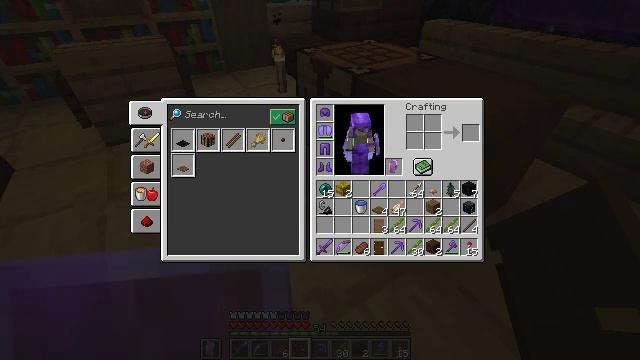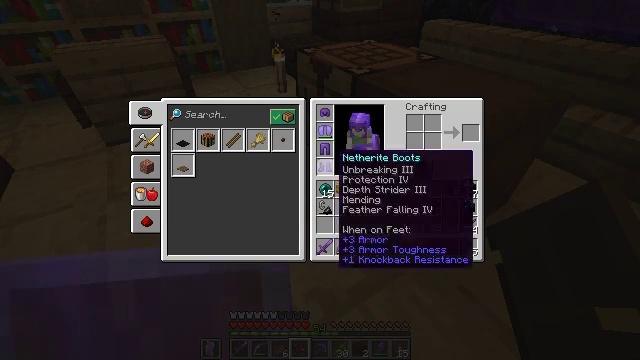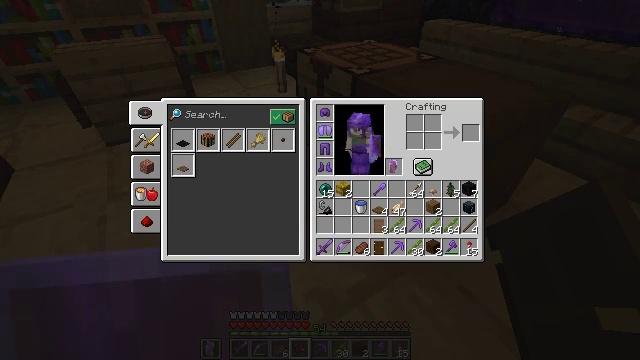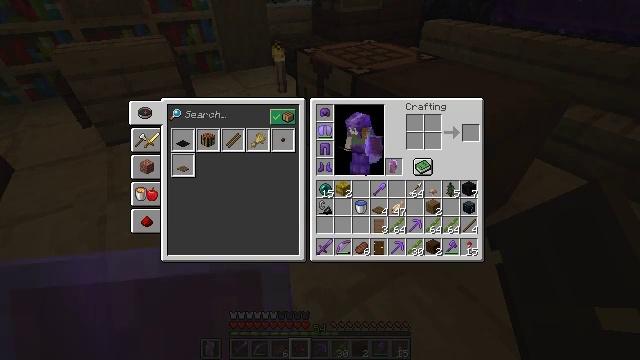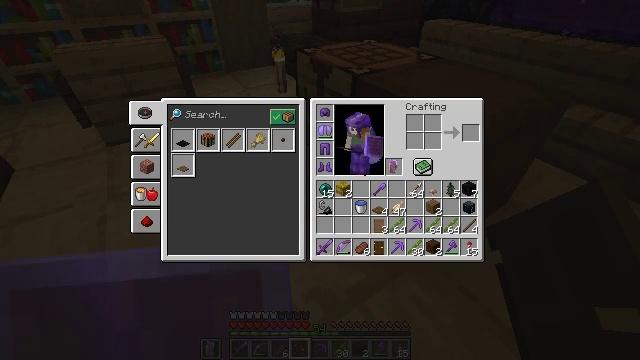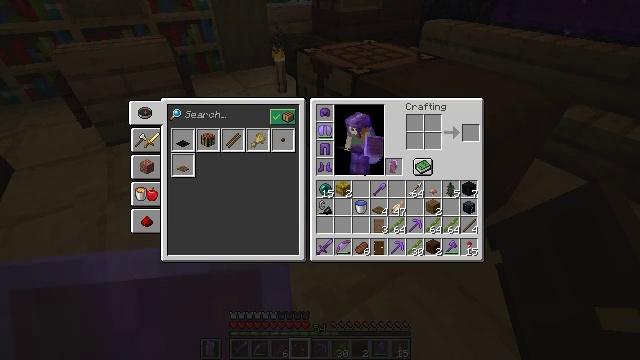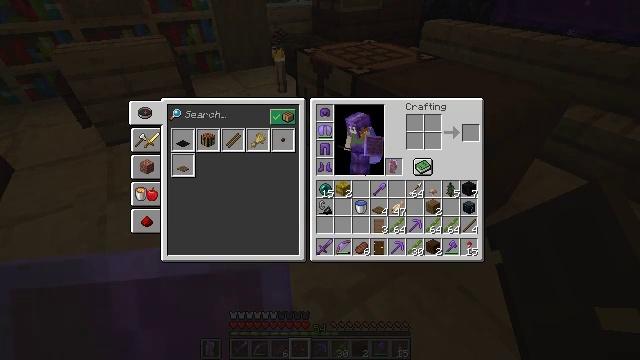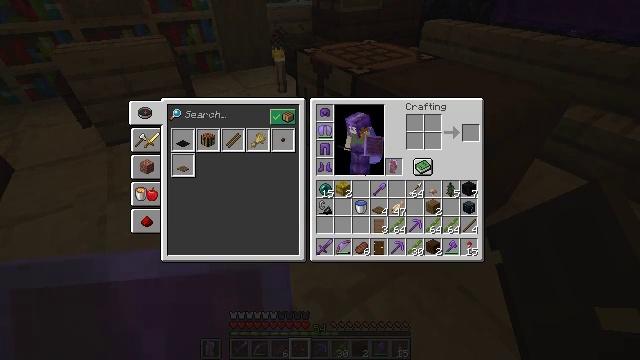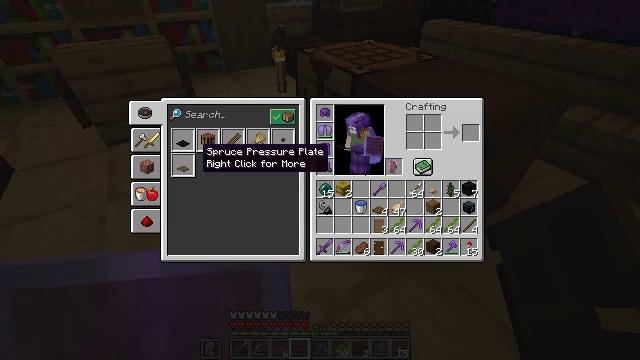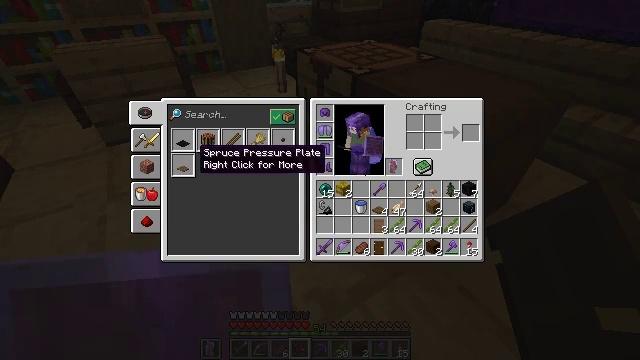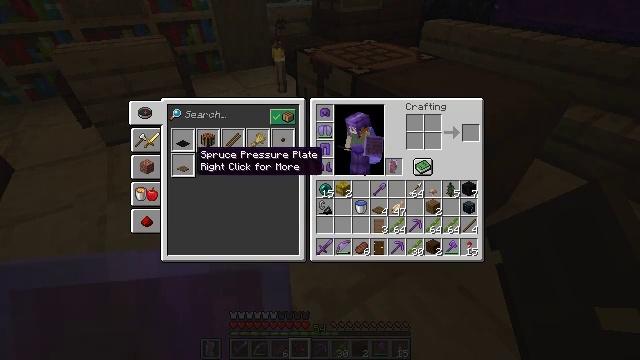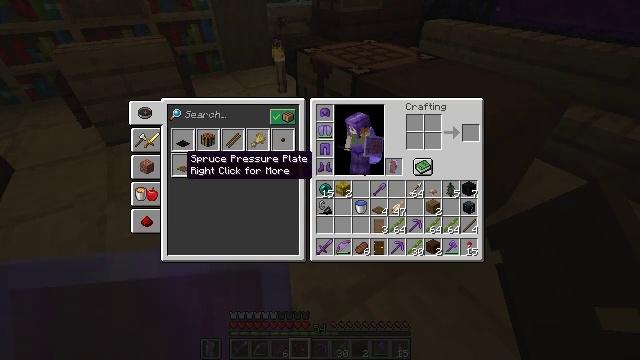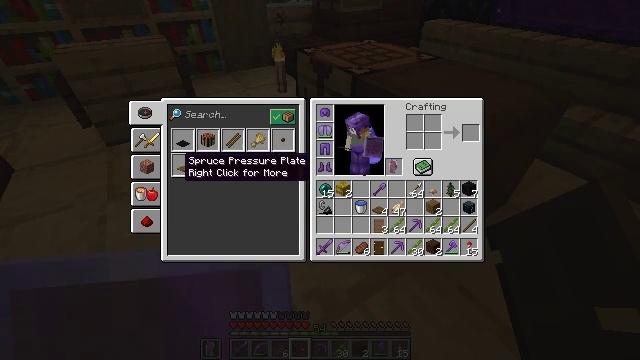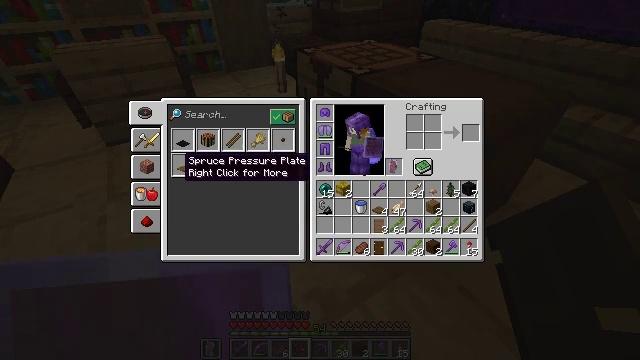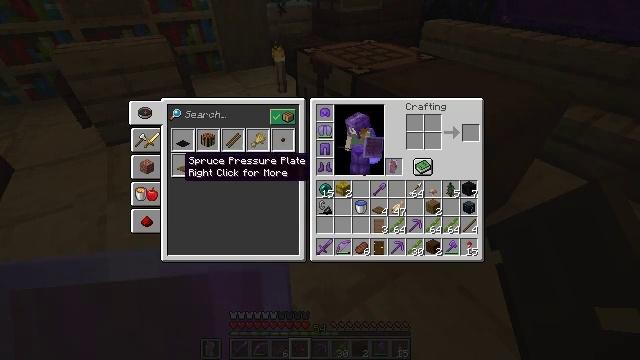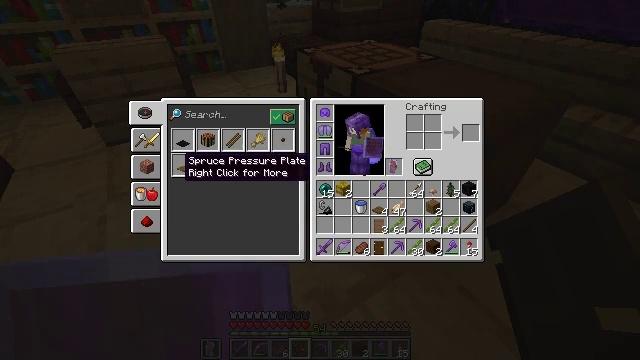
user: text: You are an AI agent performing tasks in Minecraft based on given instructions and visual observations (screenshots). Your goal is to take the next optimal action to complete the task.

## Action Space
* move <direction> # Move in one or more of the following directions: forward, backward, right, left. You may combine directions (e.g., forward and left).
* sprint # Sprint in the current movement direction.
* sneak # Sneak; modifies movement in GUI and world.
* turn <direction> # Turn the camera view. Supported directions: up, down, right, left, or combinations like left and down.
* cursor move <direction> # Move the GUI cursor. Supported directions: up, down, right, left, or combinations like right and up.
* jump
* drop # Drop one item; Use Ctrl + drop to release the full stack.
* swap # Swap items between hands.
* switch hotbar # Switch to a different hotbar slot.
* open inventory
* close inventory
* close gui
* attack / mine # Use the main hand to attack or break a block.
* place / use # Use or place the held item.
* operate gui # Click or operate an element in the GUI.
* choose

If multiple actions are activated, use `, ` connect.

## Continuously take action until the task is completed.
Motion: motion action
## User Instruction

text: Create a spruce pressure plate in the crafting table with spruce planks.
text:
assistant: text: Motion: turn left
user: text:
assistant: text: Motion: turn left
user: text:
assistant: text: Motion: turn left
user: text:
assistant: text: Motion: turn left
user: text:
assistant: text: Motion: turn left
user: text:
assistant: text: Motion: no_op
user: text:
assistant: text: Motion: no_op
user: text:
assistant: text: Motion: no_op
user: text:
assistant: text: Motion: no_op
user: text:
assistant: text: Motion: no_op
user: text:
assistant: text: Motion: turn left
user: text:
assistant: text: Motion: no_op
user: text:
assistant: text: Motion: no_op
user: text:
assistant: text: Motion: attack / mine
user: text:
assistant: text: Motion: attack / mine
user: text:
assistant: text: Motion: attack / mine
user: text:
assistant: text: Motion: no_op
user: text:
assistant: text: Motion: no_op
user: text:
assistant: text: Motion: no_op
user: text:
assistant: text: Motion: no_op
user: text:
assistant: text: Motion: no_op
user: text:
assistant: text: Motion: no_op
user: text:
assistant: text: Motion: no_op
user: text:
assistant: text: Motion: no_op
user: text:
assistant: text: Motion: no_op
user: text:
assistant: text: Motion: no_op
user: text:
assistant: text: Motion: no_op
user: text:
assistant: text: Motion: no_op
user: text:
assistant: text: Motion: turn right
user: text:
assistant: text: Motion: turn right